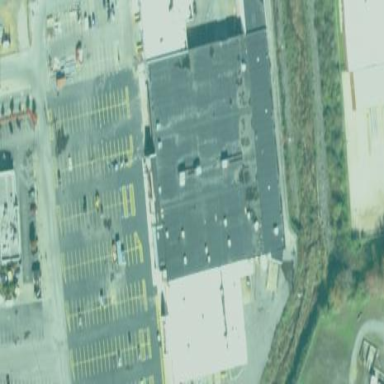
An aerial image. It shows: Supermarket building.